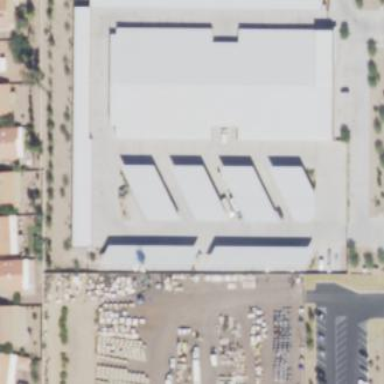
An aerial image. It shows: Storage rental shop.